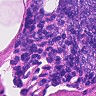
Metastatic tissue present: no